Question: Here is my code.
'''
Calendar calendar= Calendar.getInstance();
System.out.println("Calender: "+calendar);
System.out.println("Calender Date: "+calendar.DAY_OF_MONTH);
System.out.println("Date: "+new Date().getDate());
'''
Output:

In red box Calendar show 'DAY_OF_MONTH=14', but 'calendar.DAY_OF_MONTH' show '5'.
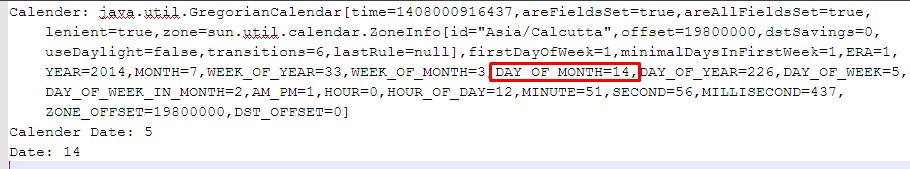
Answer: <URL>, which points at the day of the month field.
To get the actual value, you'd need to call:
'''
calendar.get(Calendar.DAY_OF_MONTH)
'''